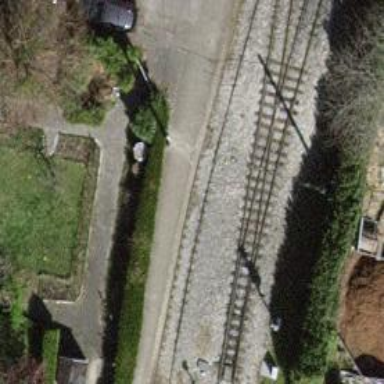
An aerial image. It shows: Tram railway with one track in service yard. The railway is electrified with contact line.